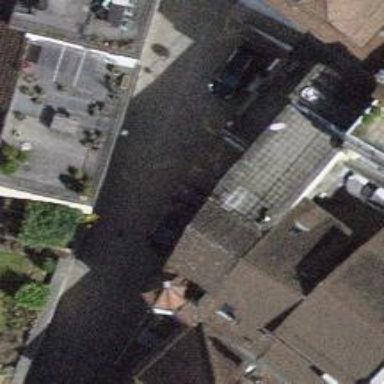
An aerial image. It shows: Cobblestone living street.